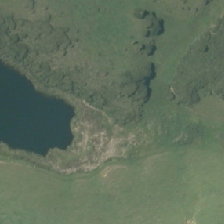
Land cover: herbaceous_freshwater_vege